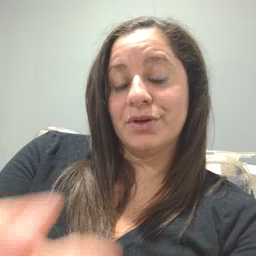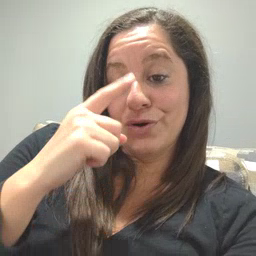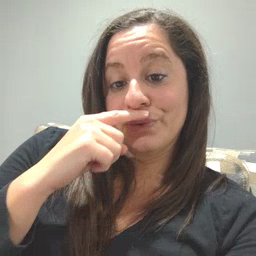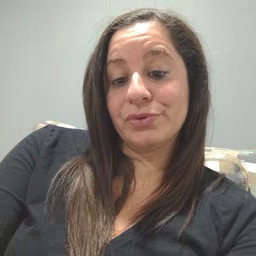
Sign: noisy